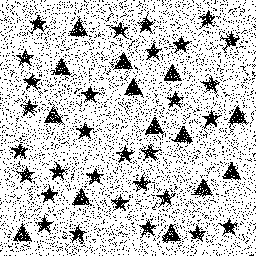
Squares: 0
Triangles: 14
Stars: 30
Total shapes: 44